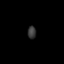
Tissue: lung
Cell type: T cells
Senescence score: 0.2107
Nuclear area (px): 102
Mean DAPI intensity: 55.716